Question: I want to use the following expression in sympy.

For example I tried this sympy code, but an error has occurred.
'''
from sympy import symbols, Matrix, Sum
n = symbols('n', integer=True, nonnegative=True)
expr = n**3 + 2 * n**2 + 3 * n # f(n)
matrix = Matrix([1, 234, 56, 7, 890]) # A_n
result = Sum(matrix[n] * expr, (n, 0, 4))
>>> TypeError: 'Symbol' object cannot be interpreted as an integer
'''
How can I manage this? (How to use Symbol's value as an index of Matrix?)
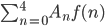
Answer: You can use symbolic indices with a matrix but you need to use double indices:
'''
In [2]: from sympy import symbols, Matrix, Sum
...:
...: n = symbols('n', integer=True, nonnegative=True)
...: expr = n**3 + 2 * n**2 + 3 * n # f(n)
...: matrix = Matrix([1, 234, 56, 7, 890]) # A_n
...:
...: result = Sum(matrix[n, 0] * expr, (n, 0, 4))
In [3]: result
Out[3]:
4
_______
\
\
\ 1
\
\ 234
\ 3 2
/ n + 2n + 3n56 [n, 0]
/
/ 7
/
/ 890
/
-------
n = 0
In [4]: result.doit()
Out[4]: 99134
'''